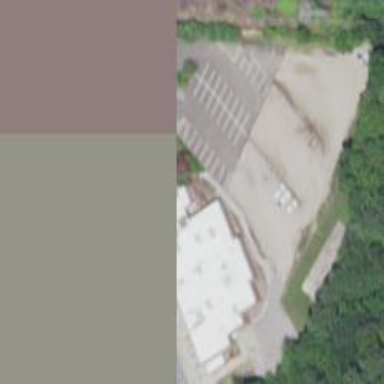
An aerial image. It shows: Commercial building.